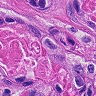
Metastatic tissue present: yes